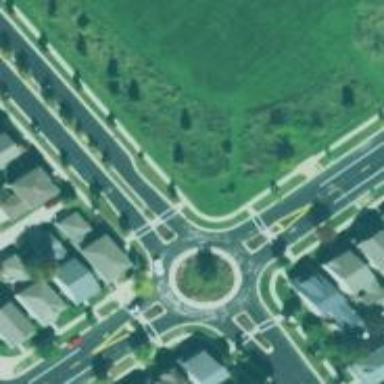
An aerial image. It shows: Tertiary road that leads to roundabout.